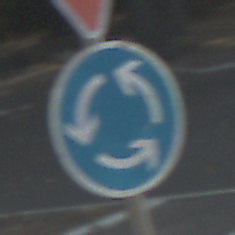
Verkehrszeichen: Kreisverkehr
Zusatzzeichen oben: VorfahrtGewaehren
Umgebung: Outdoor, Suburban
Tageszeit: MorningAfternoon
Wetter: Clear
Licht: Natural
Jahreszeit: NotSpecified
Kontrast: HighContrast